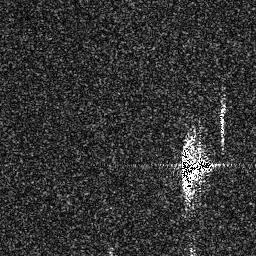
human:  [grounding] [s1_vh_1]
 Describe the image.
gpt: In the satellite image, there is  <ref>1 medium ship </ref> <box>[[69, 58, 82, 71, 0]]</box> located at right.